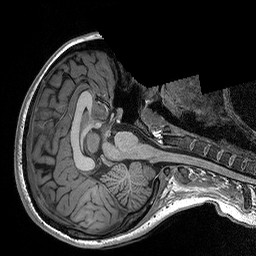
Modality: T1w
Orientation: axial
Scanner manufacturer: siemens
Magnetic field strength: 3 T
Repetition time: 2.3 s